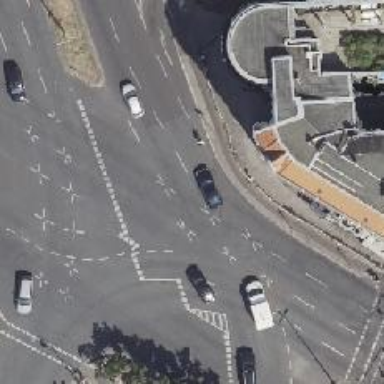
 classified as secondary road. It is dual carriageway."